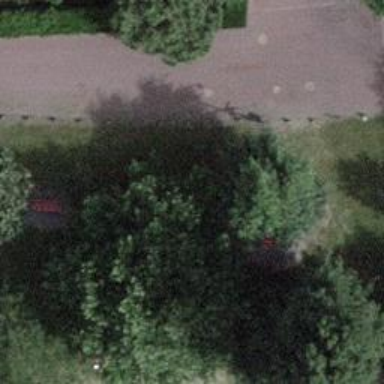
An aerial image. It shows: Red bench.